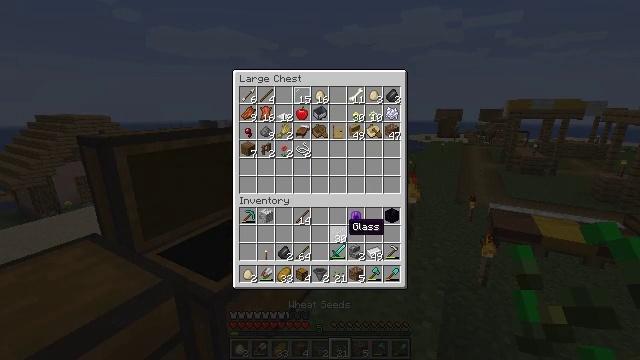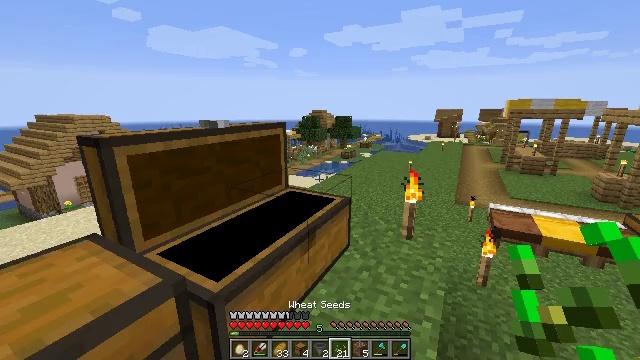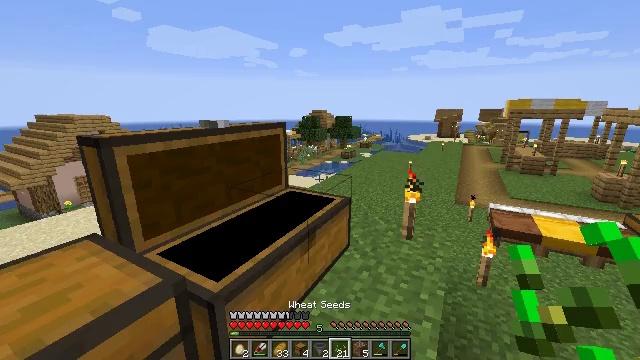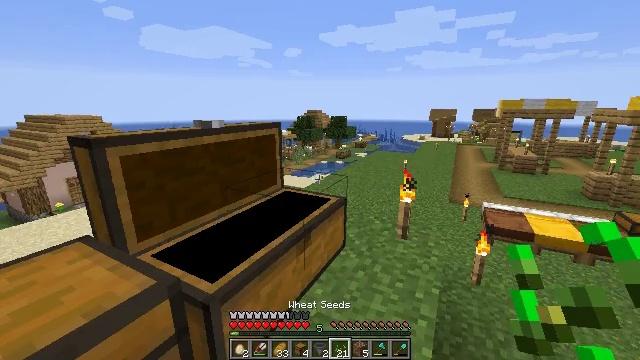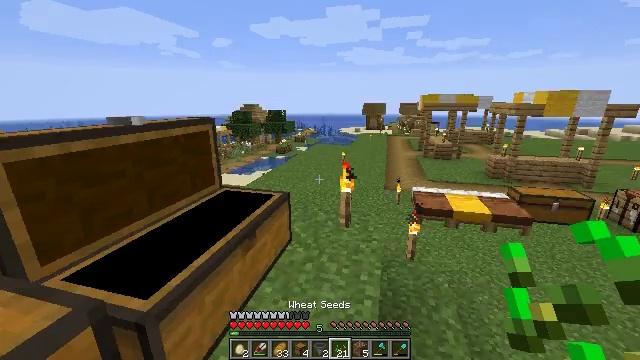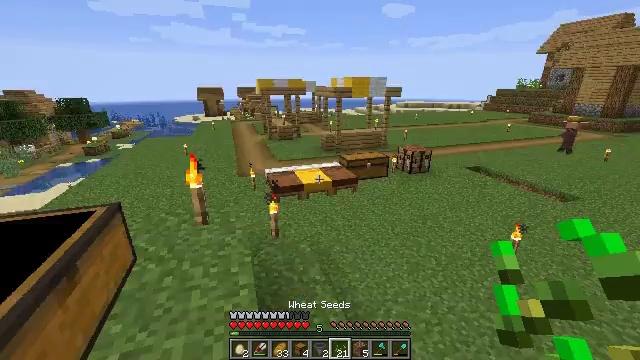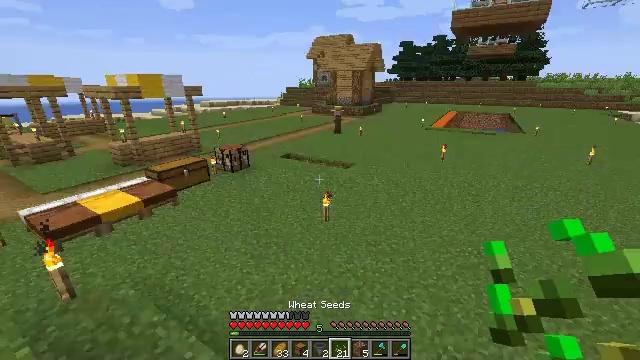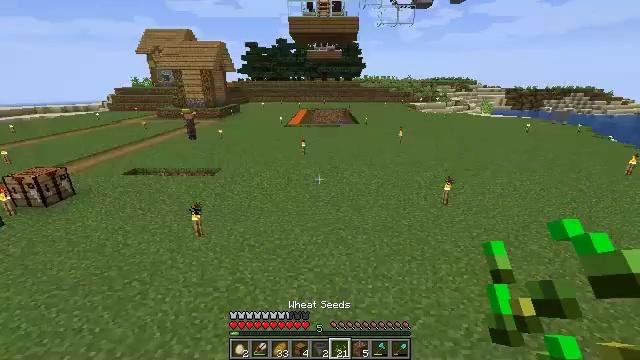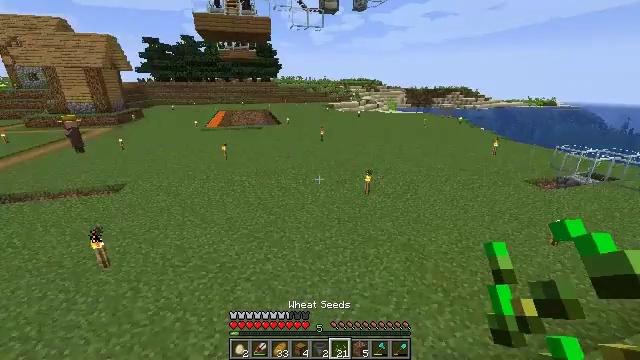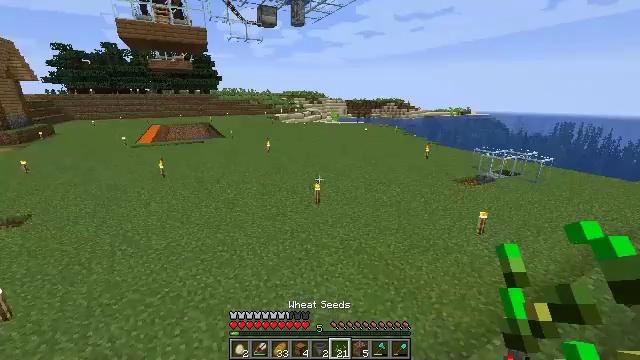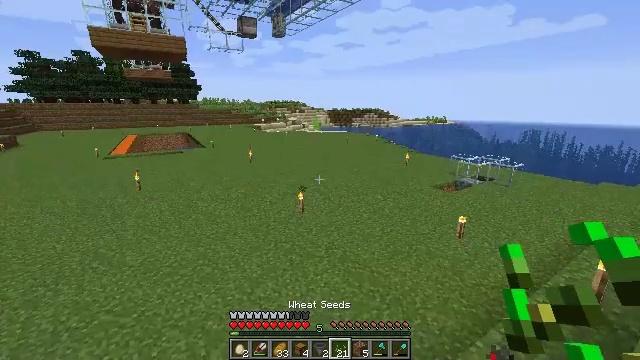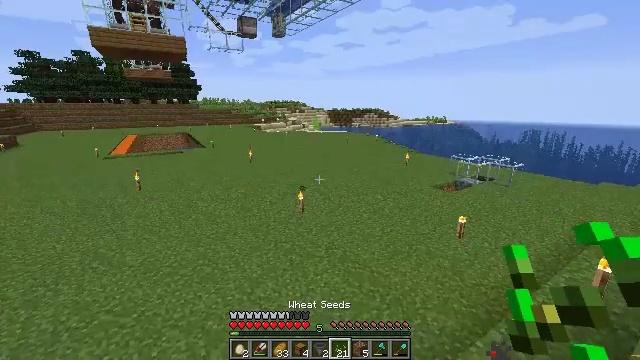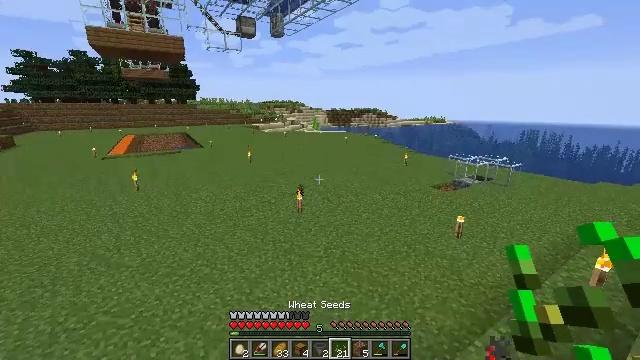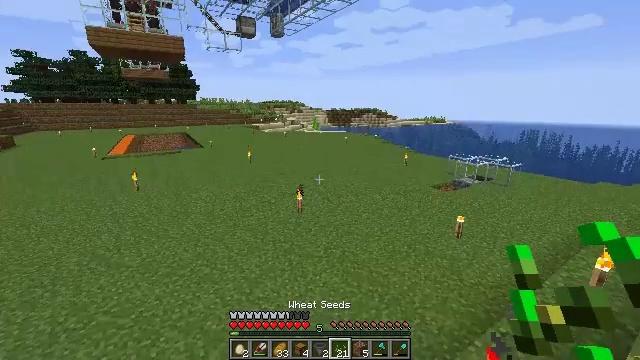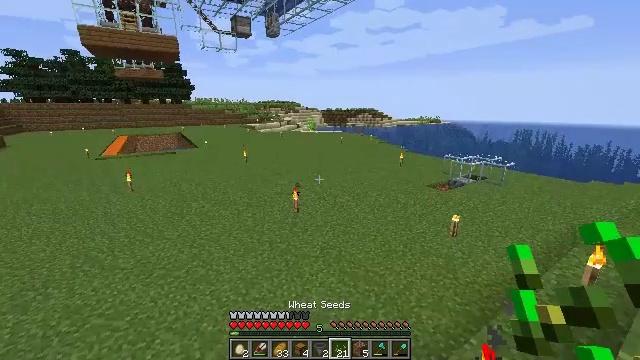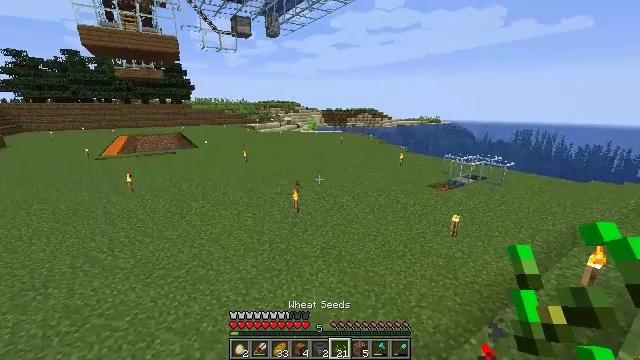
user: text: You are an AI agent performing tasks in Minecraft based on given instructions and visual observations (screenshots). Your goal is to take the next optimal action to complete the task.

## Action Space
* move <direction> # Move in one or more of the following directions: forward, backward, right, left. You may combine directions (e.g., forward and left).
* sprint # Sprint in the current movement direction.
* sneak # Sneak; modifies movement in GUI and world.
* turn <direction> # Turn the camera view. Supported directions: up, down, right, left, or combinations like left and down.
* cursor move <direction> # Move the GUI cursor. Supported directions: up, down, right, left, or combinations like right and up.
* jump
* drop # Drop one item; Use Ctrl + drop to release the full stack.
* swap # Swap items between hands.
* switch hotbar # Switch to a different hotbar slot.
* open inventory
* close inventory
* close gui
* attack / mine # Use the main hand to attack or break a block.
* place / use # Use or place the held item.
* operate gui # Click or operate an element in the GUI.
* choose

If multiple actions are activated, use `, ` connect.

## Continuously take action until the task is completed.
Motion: motion action
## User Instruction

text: Combat enemy.
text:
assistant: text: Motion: no_op
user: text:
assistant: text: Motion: no_op
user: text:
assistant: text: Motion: turn right
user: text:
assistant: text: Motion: turn right and down
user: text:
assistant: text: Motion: turn right and down
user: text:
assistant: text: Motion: turn right
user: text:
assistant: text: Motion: turn right
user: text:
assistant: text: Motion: turn right
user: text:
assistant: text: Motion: turn right and up
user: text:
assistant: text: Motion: turn right and up
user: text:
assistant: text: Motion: no_op
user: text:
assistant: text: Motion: no_op
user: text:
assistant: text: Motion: no_op
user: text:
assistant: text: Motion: no_op
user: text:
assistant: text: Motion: no_op
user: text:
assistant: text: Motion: move forward
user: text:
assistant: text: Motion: move forward, turn right
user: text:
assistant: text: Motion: move forward, turn right and up
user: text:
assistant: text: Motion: move forward
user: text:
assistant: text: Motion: move forward
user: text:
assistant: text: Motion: move forward, sprint
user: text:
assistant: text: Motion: move forward, sprint
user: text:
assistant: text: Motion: move forward, sprint
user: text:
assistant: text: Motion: move forward, sprint, turn left
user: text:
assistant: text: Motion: move forward, turn left and up
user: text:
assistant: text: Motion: move forward, sprint
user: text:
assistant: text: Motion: move forward, sprint
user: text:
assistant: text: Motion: move forward, sprint
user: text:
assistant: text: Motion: move forward, sprint
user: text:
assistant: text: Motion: move forward